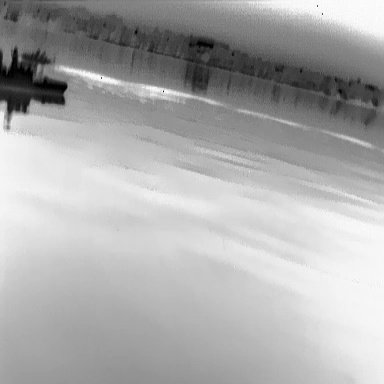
There is a warship in the infrared image.